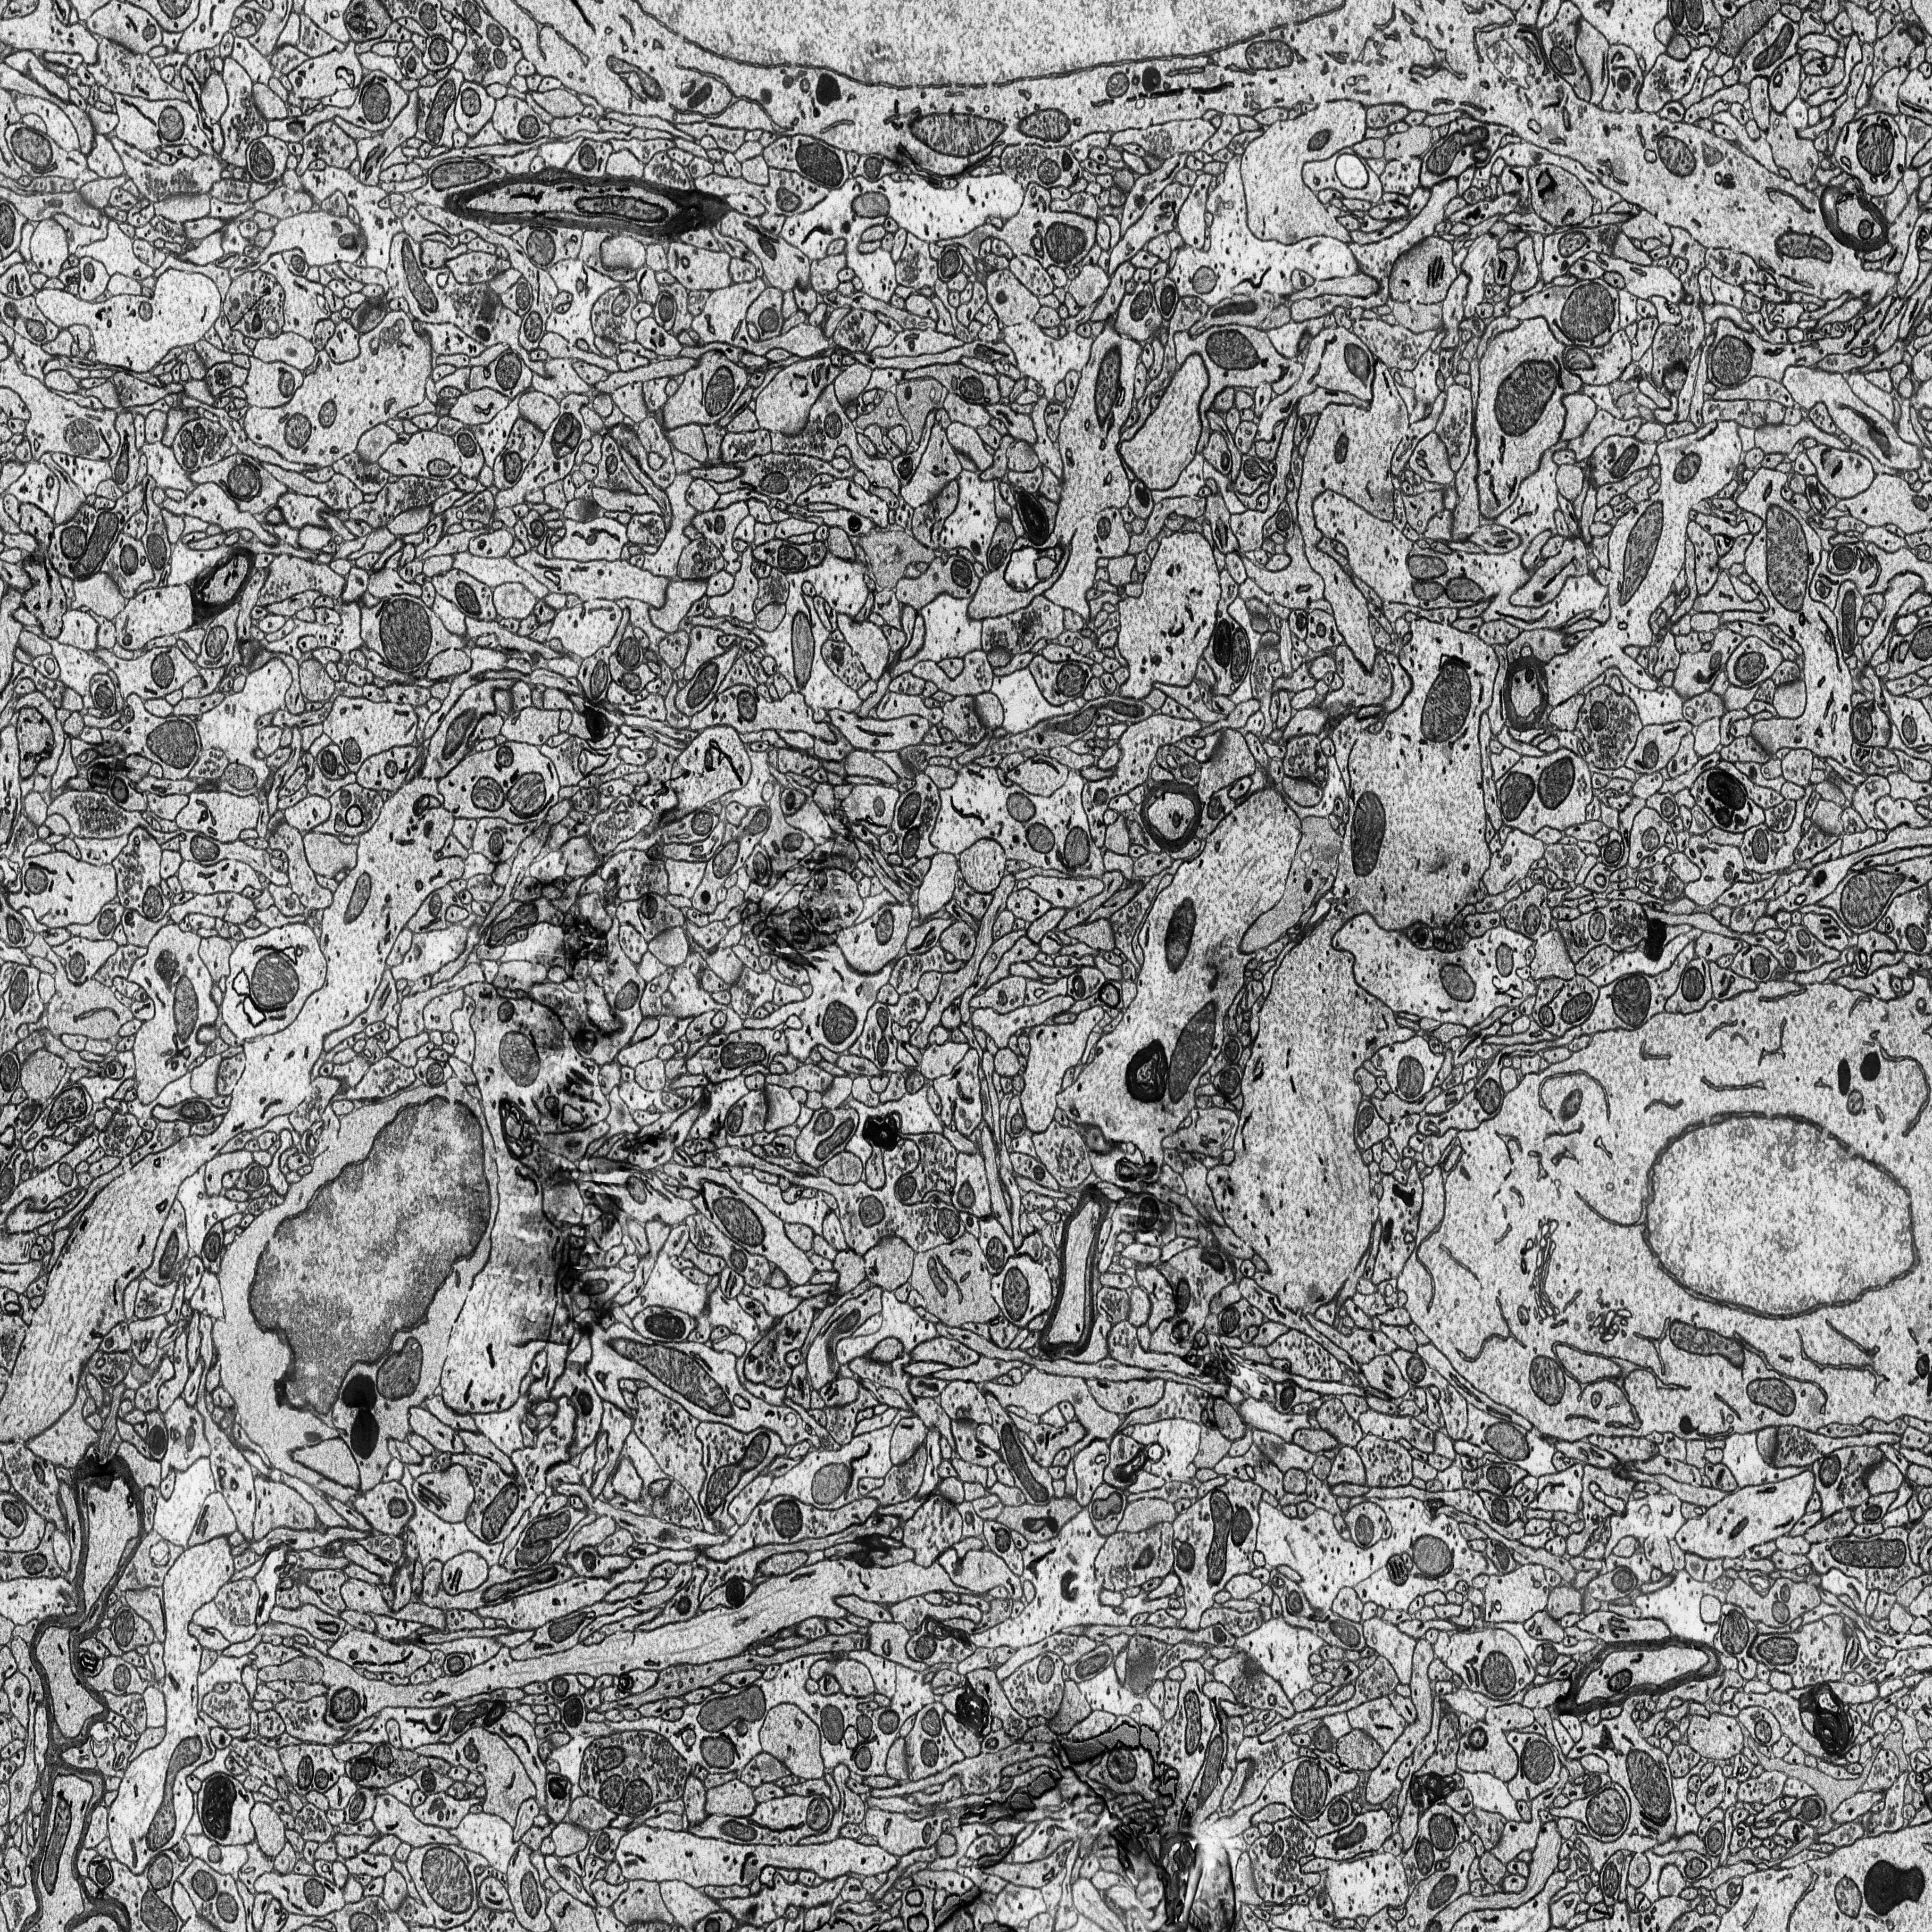
Electron microscopy slice of rat cortex tissue
Slice depth (z): 127
Mitochondria instances in slice: 409